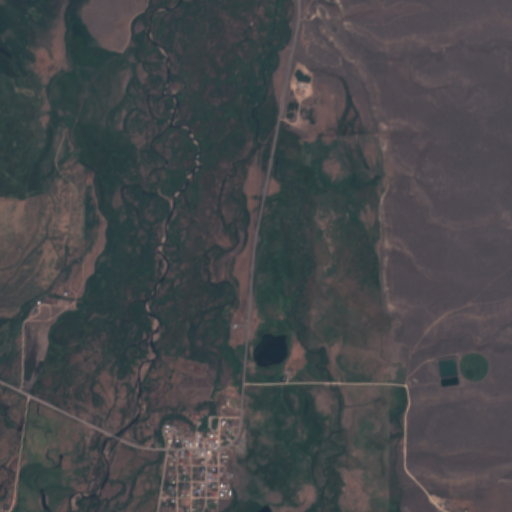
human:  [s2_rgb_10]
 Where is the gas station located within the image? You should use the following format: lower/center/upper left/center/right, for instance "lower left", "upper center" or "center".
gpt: The gas station is located in the lower center of the image.
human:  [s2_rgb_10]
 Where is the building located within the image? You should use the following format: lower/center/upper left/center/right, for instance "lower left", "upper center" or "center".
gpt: The building is located in the lower left of the image.
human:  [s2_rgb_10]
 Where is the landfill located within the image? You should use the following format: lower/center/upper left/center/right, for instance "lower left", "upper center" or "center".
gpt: There is no landfill in the image.